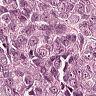
Metastatic tissue present: yes